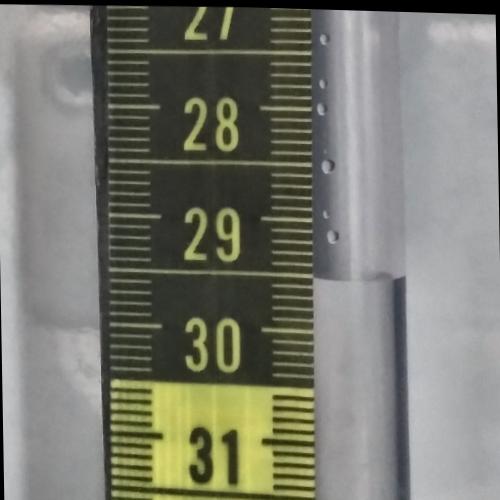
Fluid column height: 29.5 cm